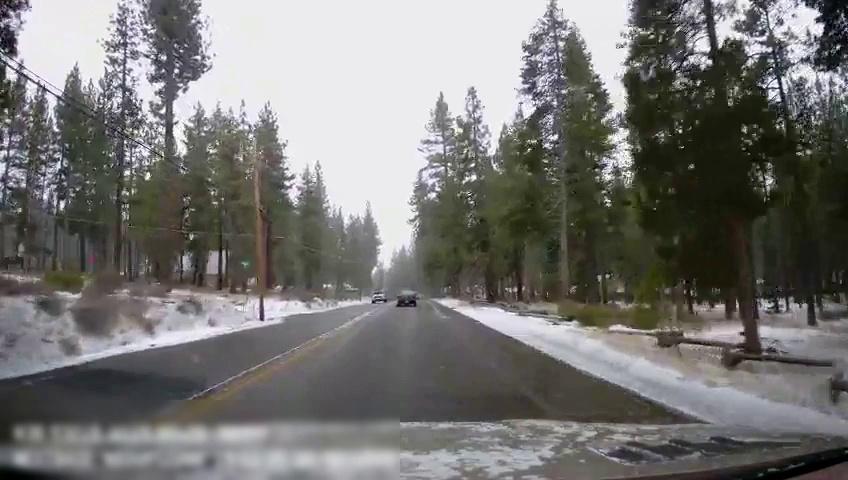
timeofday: Day
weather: Snowy
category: Drivable Space
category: Vehicles | SUV
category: Vehicles | Truck
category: Lanes | Current Lane
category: Lanes | Current Lane